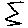
Label: zigzag